Aerial crown-view tile of a tropical tree (Barro Colorado Island, Panama), acquired 20241112:
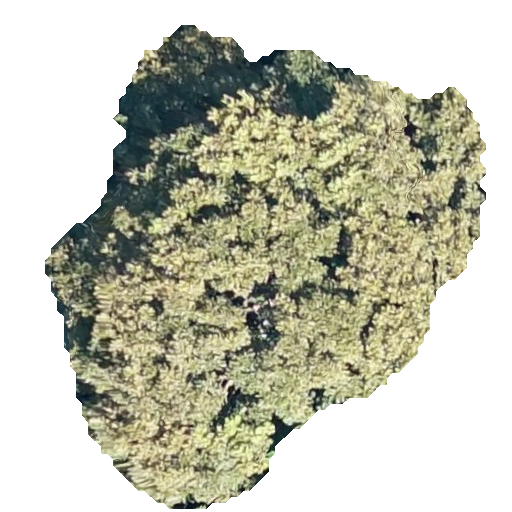
Species: Dipteryx oleifera
GBIF accepted scientific name: Dipteryx oleifera
Crown area: 217.21 m²